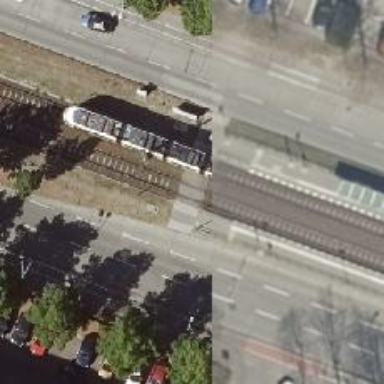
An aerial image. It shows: Uncontrolled tram railway crossing.